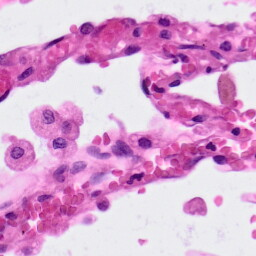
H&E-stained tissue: Lung